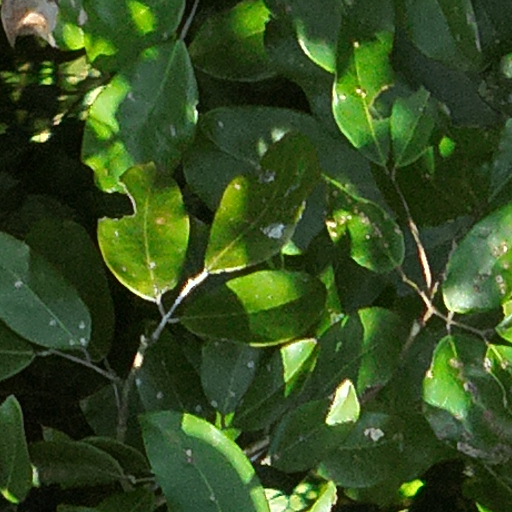
Species: Prioria copaifera
GBIF accepted scientific name: Prioria copaifera
Crown area (m\u00b2): 148.889